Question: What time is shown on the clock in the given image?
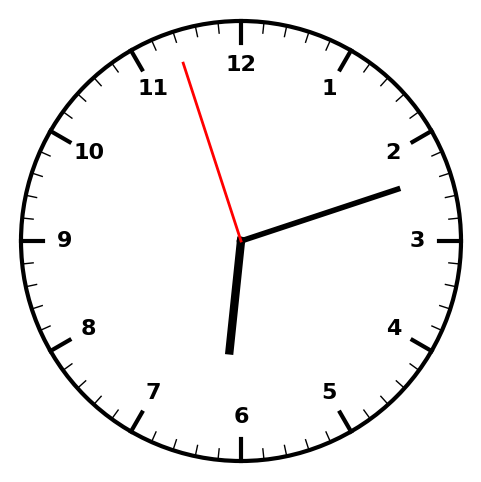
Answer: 06:11:57